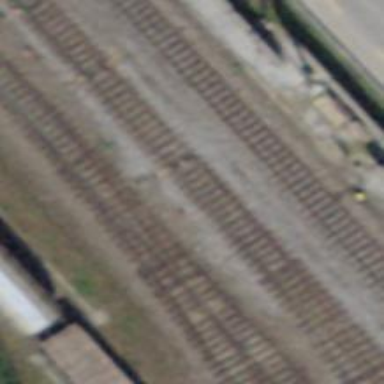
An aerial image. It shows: Single-track railway with electrified contact lines.